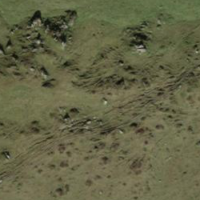
EUNIS habitat code: 23
Species observed at this site:
Rhododendron ferrugineum